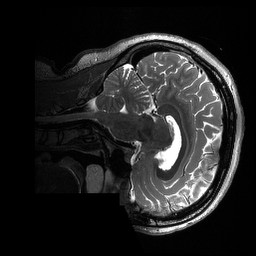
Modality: T2w
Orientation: sagittal
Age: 18
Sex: female